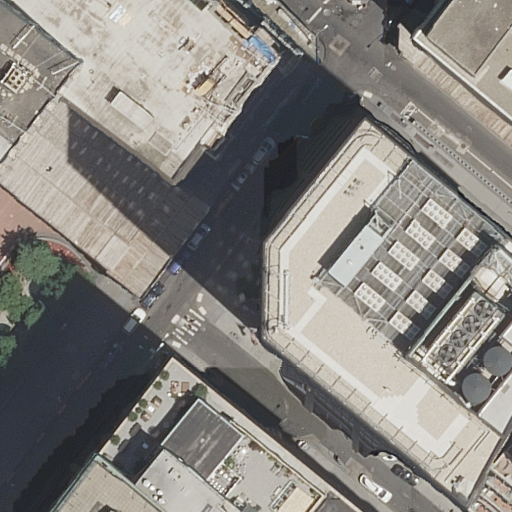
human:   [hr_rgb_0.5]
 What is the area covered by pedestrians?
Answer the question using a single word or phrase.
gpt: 2096m2

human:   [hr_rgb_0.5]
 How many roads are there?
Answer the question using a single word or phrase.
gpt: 3

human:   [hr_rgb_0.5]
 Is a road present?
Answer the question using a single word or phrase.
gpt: yes

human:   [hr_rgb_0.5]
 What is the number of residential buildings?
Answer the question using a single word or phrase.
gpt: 5

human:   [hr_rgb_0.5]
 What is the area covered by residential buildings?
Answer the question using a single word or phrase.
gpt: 5839m2

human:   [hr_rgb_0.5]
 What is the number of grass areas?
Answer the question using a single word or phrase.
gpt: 1

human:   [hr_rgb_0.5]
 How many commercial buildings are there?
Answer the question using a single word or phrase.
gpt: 0

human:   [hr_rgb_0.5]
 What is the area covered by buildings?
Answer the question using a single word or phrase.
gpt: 7074m2

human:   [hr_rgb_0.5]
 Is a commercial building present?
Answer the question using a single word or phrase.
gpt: no

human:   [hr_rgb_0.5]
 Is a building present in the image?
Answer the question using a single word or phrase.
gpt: yes

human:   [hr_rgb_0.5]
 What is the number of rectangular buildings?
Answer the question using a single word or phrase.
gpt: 2

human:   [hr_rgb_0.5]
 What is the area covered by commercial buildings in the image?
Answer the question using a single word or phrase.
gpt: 0m2

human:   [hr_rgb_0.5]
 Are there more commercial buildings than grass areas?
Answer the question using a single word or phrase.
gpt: no

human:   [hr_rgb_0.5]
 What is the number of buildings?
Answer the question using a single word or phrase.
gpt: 7

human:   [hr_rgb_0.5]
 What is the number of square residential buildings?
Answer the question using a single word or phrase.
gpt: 0

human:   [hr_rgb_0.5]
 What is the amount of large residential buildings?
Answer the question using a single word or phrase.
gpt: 4

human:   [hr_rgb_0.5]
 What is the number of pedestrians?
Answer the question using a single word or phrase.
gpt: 1

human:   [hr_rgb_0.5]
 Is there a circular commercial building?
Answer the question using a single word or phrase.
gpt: no

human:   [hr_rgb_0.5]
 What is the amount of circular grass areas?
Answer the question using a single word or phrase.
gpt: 0

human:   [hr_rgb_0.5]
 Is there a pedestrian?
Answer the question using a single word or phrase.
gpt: yes

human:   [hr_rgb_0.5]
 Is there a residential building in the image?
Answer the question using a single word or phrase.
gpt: yes

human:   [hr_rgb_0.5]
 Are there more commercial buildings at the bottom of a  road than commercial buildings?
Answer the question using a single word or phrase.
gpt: no

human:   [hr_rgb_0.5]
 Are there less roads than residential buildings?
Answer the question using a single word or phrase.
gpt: yes

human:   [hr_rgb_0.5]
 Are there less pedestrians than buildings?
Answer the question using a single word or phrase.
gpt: yes

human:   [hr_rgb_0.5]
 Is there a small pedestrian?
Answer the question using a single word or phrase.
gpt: no

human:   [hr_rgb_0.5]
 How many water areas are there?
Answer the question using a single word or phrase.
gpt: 0

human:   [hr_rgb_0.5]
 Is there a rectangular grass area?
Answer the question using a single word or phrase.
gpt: no

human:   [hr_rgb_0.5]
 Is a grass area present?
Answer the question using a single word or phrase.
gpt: yes

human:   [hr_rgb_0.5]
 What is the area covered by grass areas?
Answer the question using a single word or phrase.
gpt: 684m2

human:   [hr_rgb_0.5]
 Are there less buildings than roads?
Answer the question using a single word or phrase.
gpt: no

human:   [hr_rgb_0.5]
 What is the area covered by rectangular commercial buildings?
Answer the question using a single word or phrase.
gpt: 0m2

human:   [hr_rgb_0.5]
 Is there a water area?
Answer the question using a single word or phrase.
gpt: no

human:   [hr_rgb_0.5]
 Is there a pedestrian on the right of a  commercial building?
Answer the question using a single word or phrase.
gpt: no

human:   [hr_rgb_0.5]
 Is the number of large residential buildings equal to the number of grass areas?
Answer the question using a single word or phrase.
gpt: no

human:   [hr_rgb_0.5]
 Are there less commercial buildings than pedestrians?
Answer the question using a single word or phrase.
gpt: yes

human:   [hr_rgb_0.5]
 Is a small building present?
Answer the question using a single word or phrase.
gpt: yes

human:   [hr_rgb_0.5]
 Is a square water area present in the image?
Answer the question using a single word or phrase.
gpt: no

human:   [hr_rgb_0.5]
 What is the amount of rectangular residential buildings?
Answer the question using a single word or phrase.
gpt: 1

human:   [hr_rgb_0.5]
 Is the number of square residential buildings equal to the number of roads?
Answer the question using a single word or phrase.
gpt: no

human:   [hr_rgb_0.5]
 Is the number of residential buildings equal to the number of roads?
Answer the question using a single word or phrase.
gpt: no

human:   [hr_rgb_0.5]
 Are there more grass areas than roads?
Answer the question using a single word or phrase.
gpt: no

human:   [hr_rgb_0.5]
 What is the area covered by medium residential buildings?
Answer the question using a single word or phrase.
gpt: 0m2

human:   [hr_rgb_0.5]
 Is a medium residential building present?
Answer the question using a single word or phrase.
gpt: no

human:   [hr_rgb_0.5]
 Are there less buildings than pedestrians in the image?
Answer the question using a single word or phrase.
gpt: no

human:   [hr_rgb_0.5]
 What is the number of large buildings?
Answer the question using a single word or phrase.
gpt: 5

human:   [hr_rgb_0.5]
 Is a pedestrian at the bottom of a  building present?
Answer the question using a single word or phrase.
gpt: no

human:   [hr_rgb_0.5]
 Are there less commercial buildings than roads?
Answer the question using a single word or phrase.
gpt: yes

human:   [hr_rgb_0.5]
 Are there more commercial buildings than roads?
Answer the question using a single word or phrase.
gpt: no

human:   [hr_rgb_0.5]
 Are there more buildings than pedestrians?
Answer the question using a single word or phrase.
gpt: yes

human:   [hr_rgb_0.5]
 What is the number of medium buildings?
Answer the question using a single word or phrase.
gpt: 1

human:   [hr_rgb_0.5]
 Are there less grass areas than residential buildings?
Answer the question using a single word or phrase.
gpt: yes

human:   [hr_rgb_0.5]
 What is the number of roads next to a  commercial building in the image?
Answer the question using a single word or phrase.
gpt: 0

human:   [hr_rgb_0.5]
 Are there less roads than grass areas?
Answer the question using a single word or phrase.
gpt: no

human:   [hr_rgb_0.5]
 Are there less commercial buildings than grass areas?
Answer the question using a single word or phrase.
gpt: yes

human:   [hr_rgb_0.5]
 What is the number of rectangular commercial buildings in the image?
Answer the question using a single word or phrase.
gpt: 0

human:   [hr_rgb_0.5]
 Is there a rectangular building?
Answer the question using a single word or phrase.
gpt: yes

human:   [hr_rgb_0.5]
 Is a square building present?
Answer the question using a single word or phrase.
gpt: no

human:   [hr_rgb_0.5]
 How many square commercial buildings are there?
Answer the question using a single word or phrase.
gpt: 0

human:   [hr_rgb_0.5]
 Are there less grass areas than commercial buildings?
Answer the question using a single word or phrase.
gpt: no

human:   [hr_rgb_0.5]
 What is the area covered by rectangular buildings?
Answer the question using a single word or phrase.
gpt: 319m2

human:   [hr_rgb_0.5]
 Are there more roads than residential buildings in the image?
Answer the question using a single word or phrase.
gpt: no

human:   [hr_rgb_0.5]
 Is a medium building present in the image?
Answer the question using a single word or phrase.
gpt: yes

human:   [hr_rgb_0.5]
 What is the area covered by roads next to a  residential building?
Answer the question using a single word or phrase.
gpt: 0m2

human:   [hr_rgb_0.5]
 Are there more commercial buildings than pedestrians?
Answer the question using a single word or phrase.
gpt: no